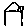
Label: house